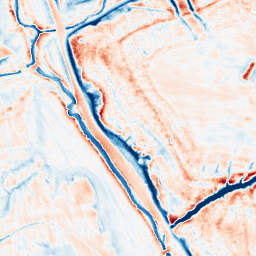
Category: edge_preserving
Decomposition family: anisotropic_diffusion
Decomposition parameters: iterations: 50
kappa: 30
gamma: 0.2
Upsampling method: sinc_hamming
Upsampling parameters: scale: 2
kernel_size: 8
Upsampling scale: 2